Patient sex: M
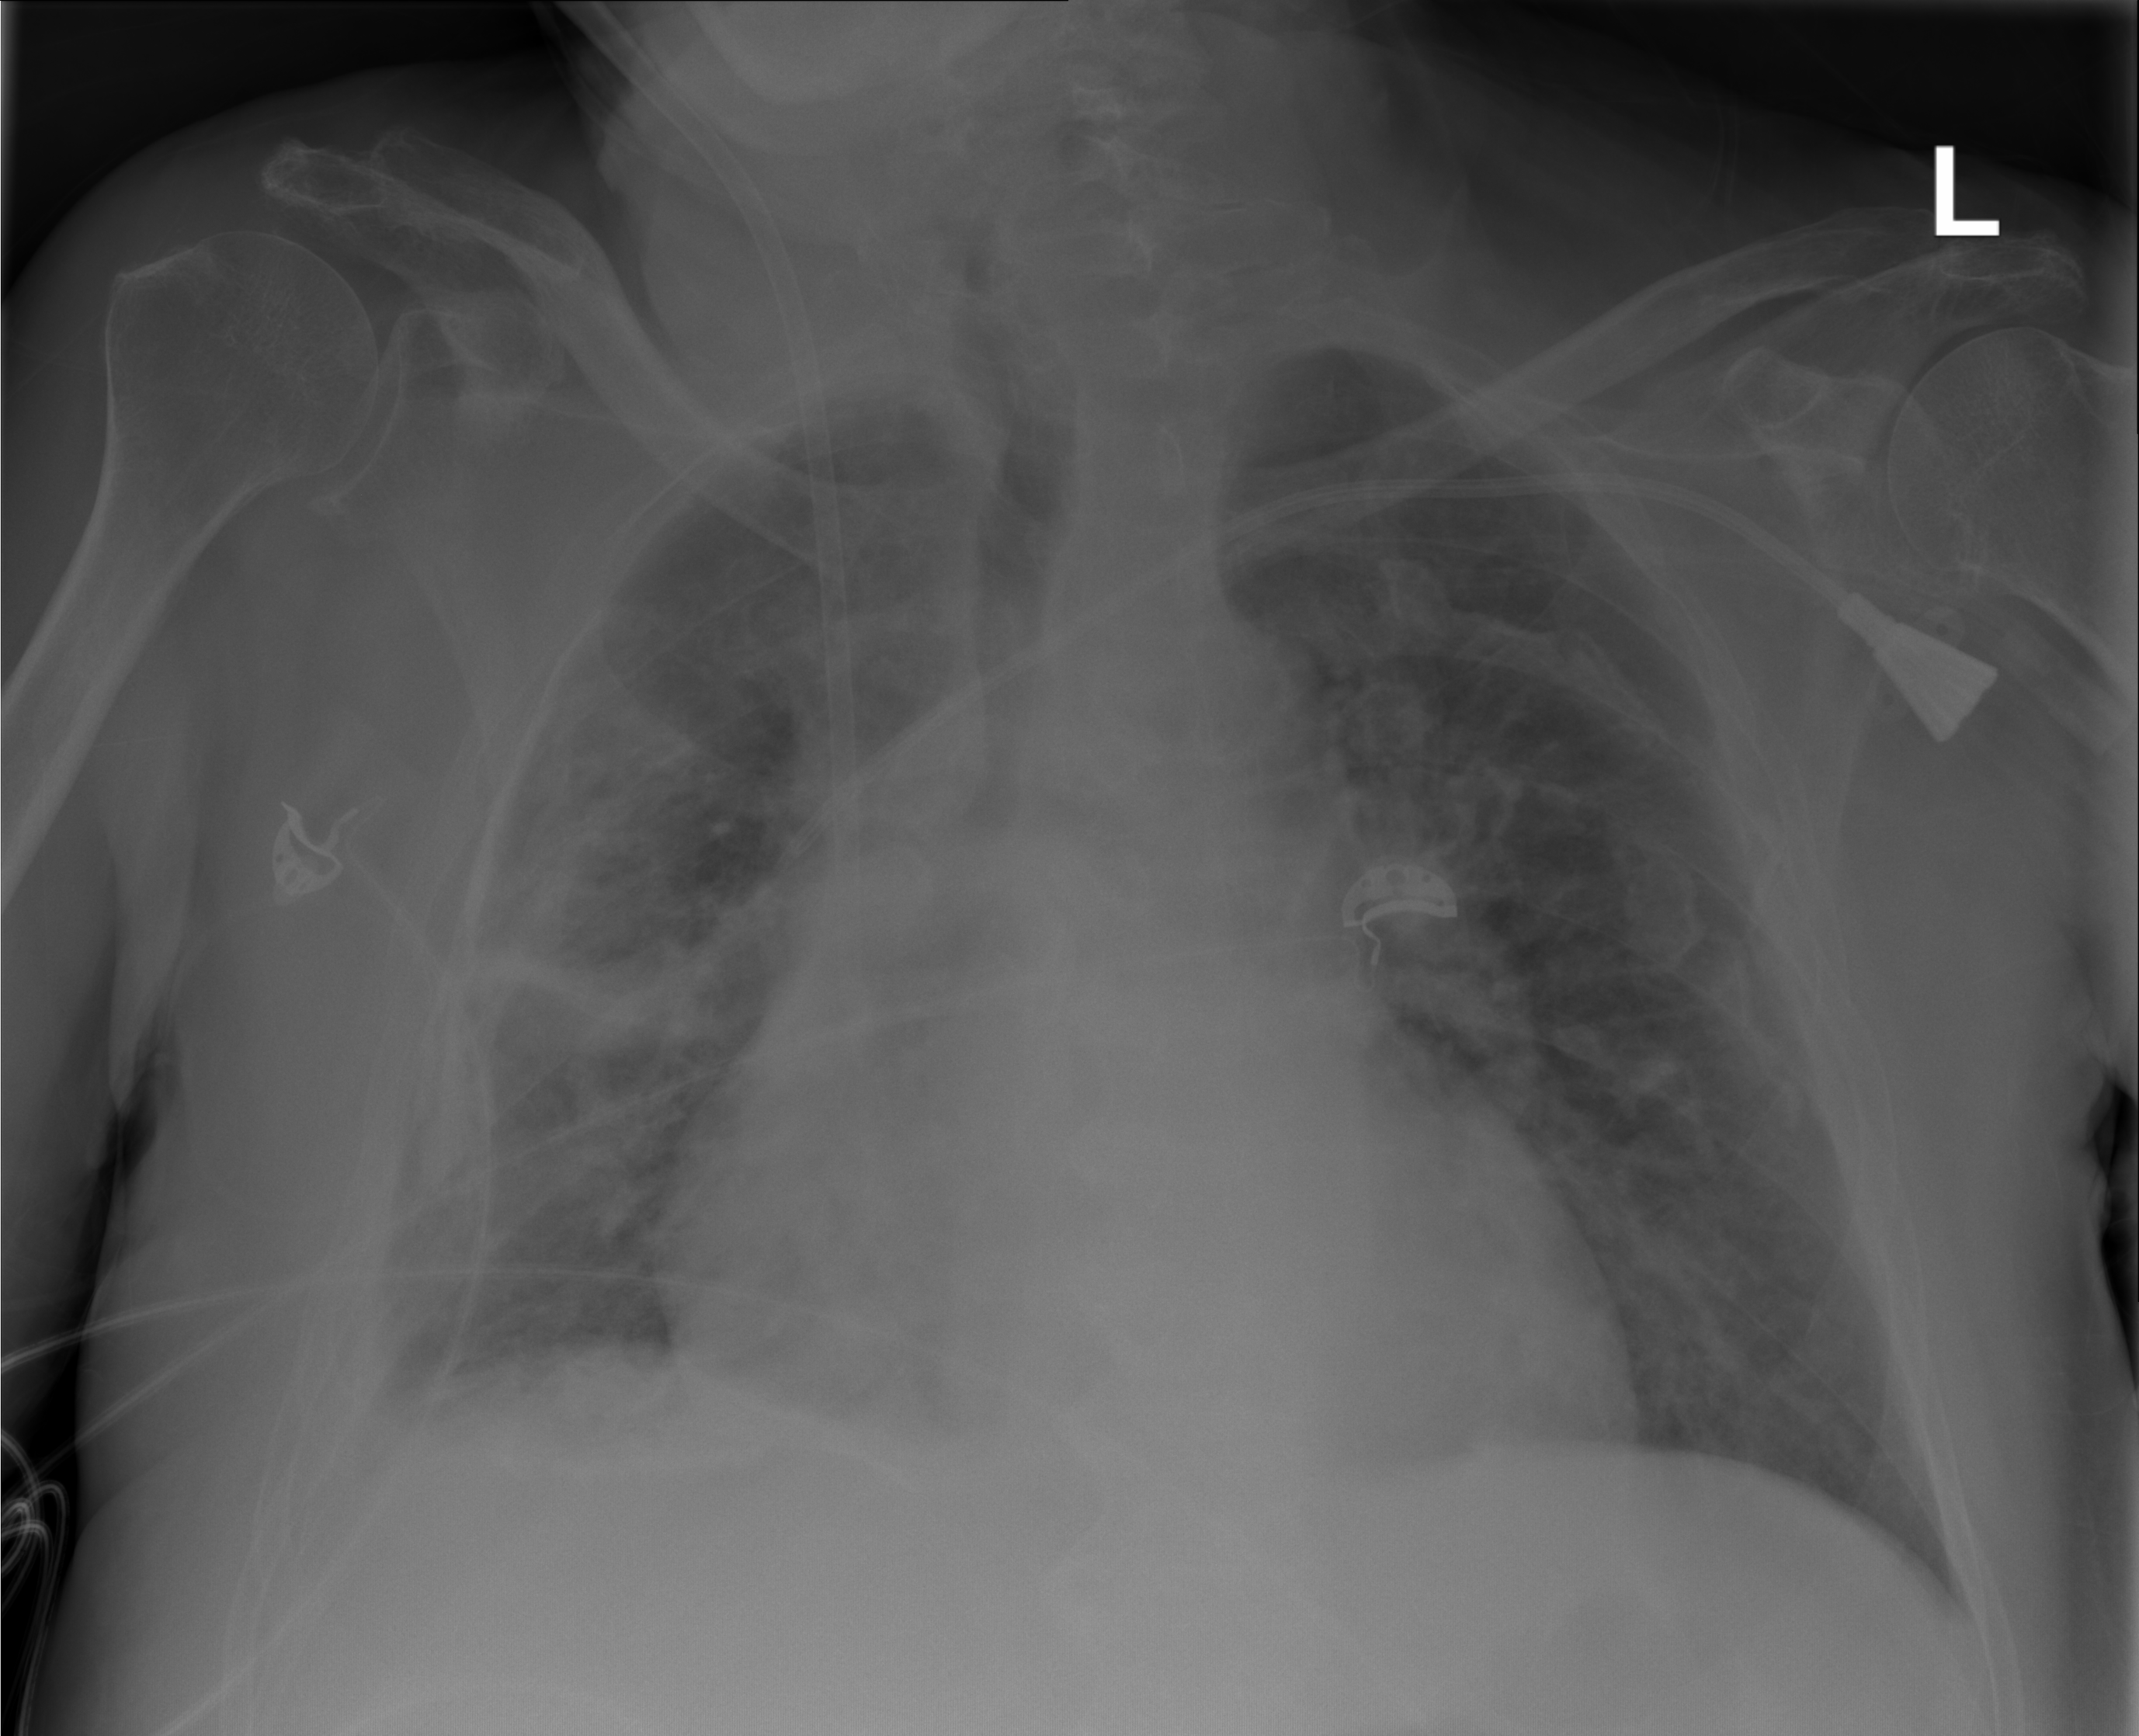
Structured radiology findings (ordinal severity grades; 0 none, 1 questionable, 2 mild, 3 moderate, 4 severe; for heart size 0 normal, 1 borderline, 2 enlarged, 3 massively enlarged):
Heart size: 1
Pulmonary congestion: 2
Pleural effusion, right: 2
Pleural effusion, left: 0
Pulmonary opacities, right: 2
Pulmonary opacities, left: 2
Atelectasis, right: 2
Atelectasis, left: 2